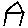
Label: house